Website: macys
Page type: payment
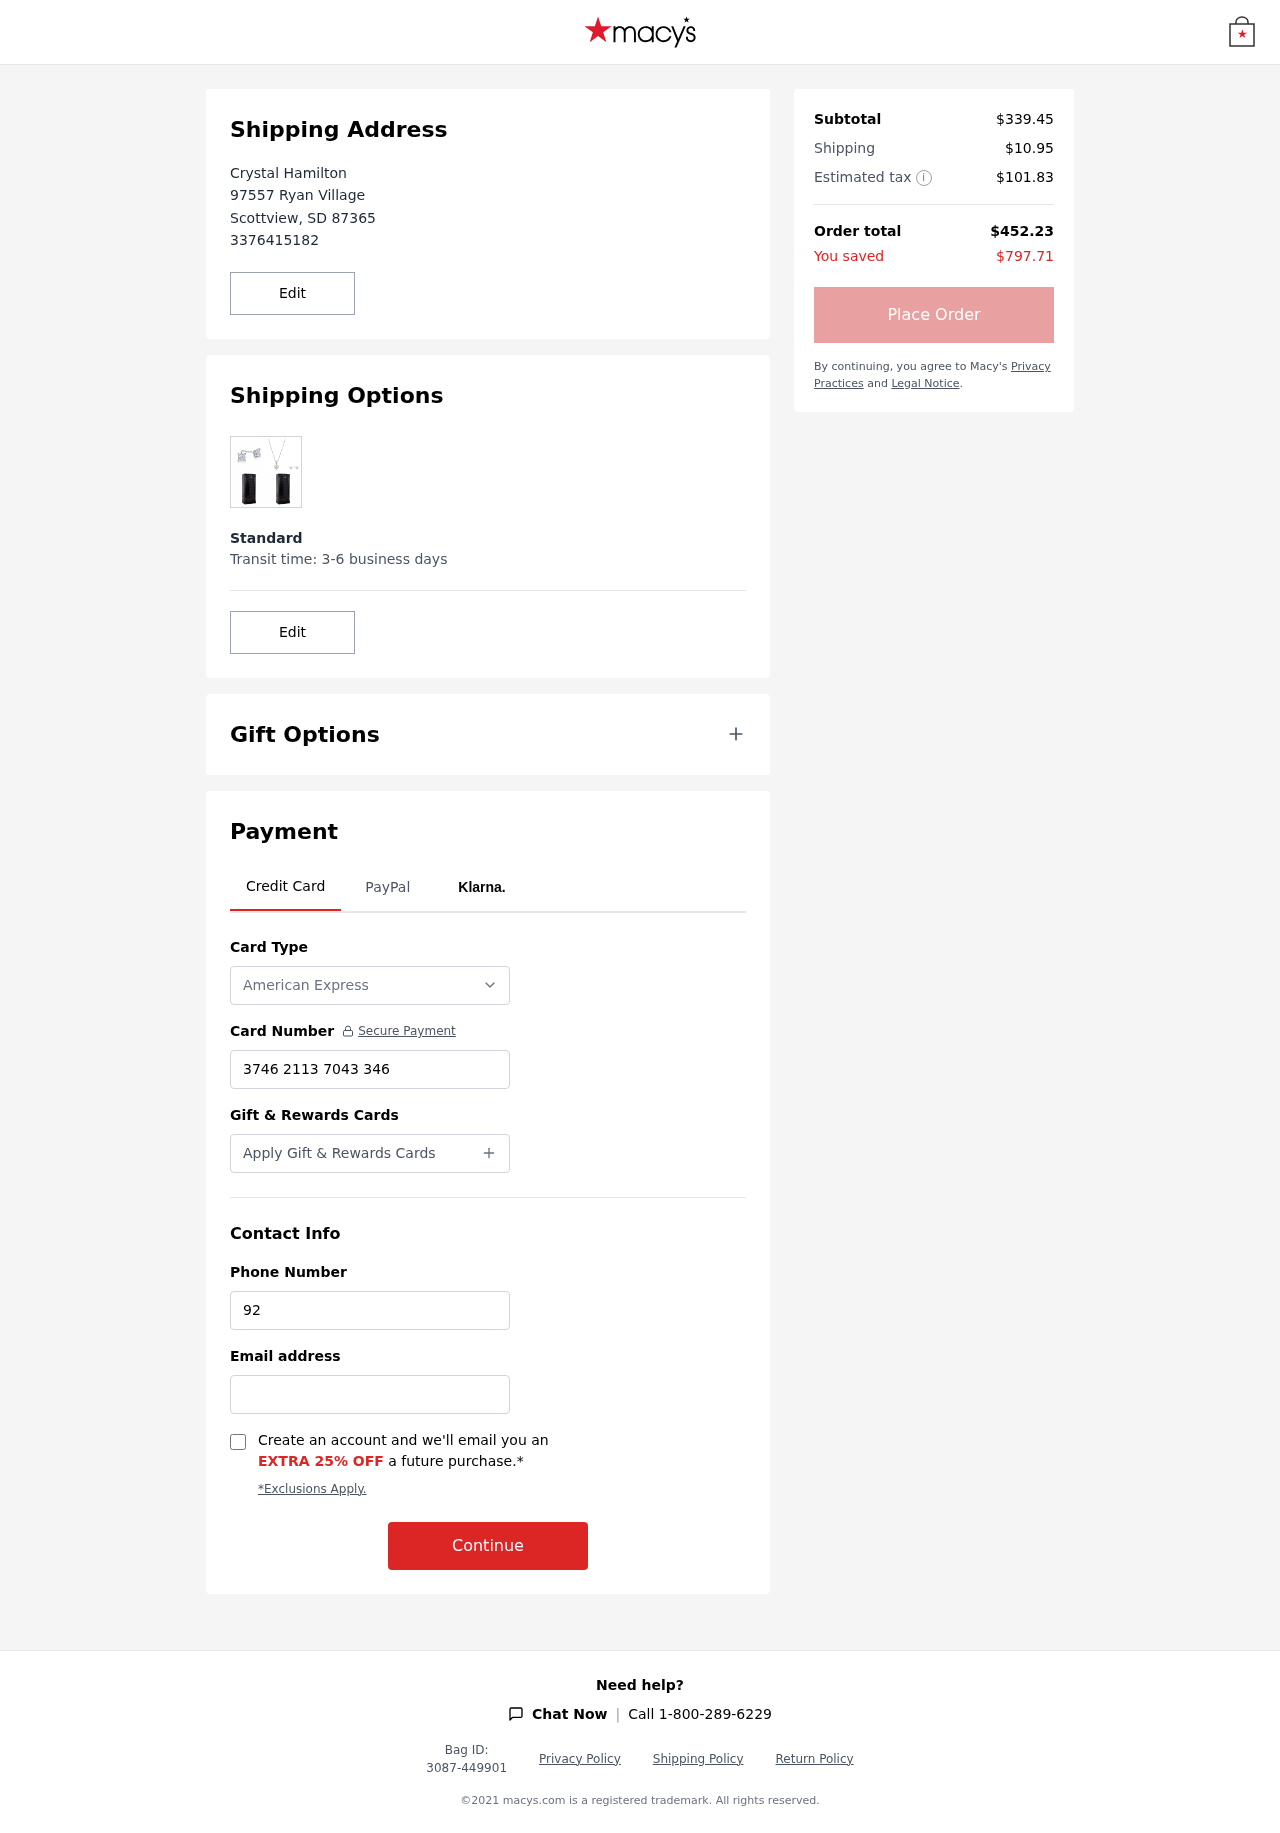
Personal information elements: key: PII_CARD_NUMBER
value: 3746 2113 7043 346
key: PII_CARD_TYPE
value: American Express
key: PII_CITY
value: Scottview
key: PII_EMAIL
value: crystal_hamilton@yahoo.com
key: PII_FULLNAME
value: Crystal Hamilton
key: PII_PHONE
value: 3376415182
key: PII_PHONE_ALT
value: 9247317799
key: PII_POSTCODE
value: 87365
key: PII_STATE_ABBR
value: SD
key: PII_STREET
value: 97557 Ryan Village
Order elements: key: ORDER_SUBTOTAL
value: $339.45
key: ORDER_SHIPPING_COST
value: $10.95
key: ORDER_TAX
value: $101.83
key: ORDER_TOTAL
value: $452.23
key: ORDER_SAVINGS
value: $797.71